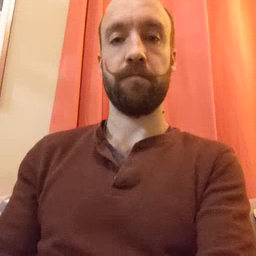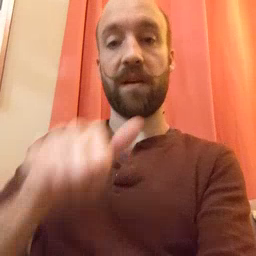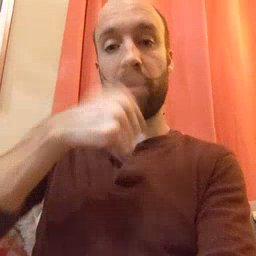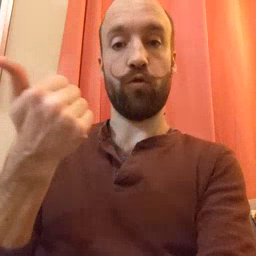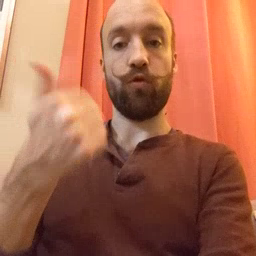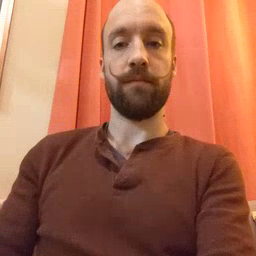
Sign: another